Interaction volume radius: 5 \u00c5
Interaction volume height: 10 \u00c5
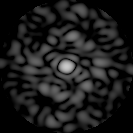
Disorder parameter: 0.9001